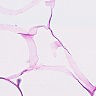
Metastatic tissue present: no